Question: I'm trying to add columns (or delete them if the number is reduced) between where "ID" and "Total" are based on the cell value in B1.

How could this be done automatically every time the cell is updated?
Code I have so far
'''
Private Sub Worksheet_Change(ByVal Target As Range)
Dim KeyCells As Range
Set KeyCells = Range("B1")
If Not Application.Intersect(KeyCells, Range(Target.Address)) _
Is Nothing Then
Dim i As Integer
For i = 1 To Range("B1").Value
Columns("C:C").Insert Shift:=xlToRight, CopyOrigin:=xlFormatFromLeftOrAbove
Next i
End If
End Sub
'''
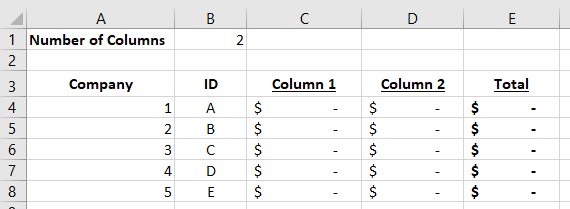
Answer: There are a number of issues in your code:
1. Unqualified range references refer to a default sheet object. While it won't be a problem in this instance (in a worksheet code behind module that object is sheet sheet containing the code, in any other module its the Activesheet), it's a bad habit to get into. Use the keyword Me to refer to the sheet the code is in.
2. When changing the sheet in a Worksheet_Change event, use Application.EnableEvents = False to prevent an event cascade (any time the code changes the sheet the event is called again)
3. Use an Error Handler to turn it back on (Application.EnableEvents = True)
4. Calculate how many columns to Insert or Delete based on existing columns
5. Range check the user input to ensure it's valid
6. Insert or delete in one block
7. On the assumption the "Totals" column contains a formula to sum the row (eg for 2 columns, row 4 it might be =Sum($C4:$D4), when you insert columns at column C the formula won't include the new columns. The code can update the formulas if required.
8. Target is already a range. No need to get its address as a string, then turn it back into a range, use it directly
Your code, refactored:
'''
Private Sub Worksheet_Change(ByVal Target As Range)
Dim KeyCells As Range
Dim NumColumnsRequired As Long
Dim NumExistingColumns As Long
Dim NumToInsertOrDelete As Long
Dim TotalsRange As Range
On Error GoTo EH
Set KeyCells = Me.Range("B1")
If Not Application.Intersect(KeyCells, Target) Is Nothing Then
' Validate Entry
If Not IsNumeric(KeyCells.Value) Then Exit Sub
NumColumnsRequired = KeyCells.Value
If NumColumnsRequired <= 0 Or NumColumnsRequired > 16380 Then Exit Sub
Application.EnableEvents = False
NumExistingColumns = Me.Cells(3, Me.Columns.Count).End(xlToLeft).Column - 3
NumToInsertOrDelete = NumColumnsRequired - NumExistingColumns
Select Case NumToInsertOrDelete
Case Is < 0
' Delete columns
Me.Columns(3).Resize(, -NumToInsertOrDelete).Delete
Case Is > 0
' Insert columns
Me.Columns(3).Resize(, NumToInsertOrDelete).Insert CopyOrigin:=xlFormatFromLeftOrAbove
'Optional: update Total Formulas
Set TotalsRange = Me.Cells(Me.Rows.Count, Me.Cells(3, Me.Columns.Count).End(xlToLeft).Column).End(xlUp)
If TotalsRange.Row > 3 Then
Set TotalsRange = Me.Range(TotalsRange, Me.Cells(4, TotalsRange.Column))
TotalsRange.Formula2R1C1 = "=Sum(RC3:RC" & TotalsRange.Column - 1 & ")"
End If
Case 0
' No Change
End Select
End If
EH:
Application.EnableEvents = True
End Sub
'''